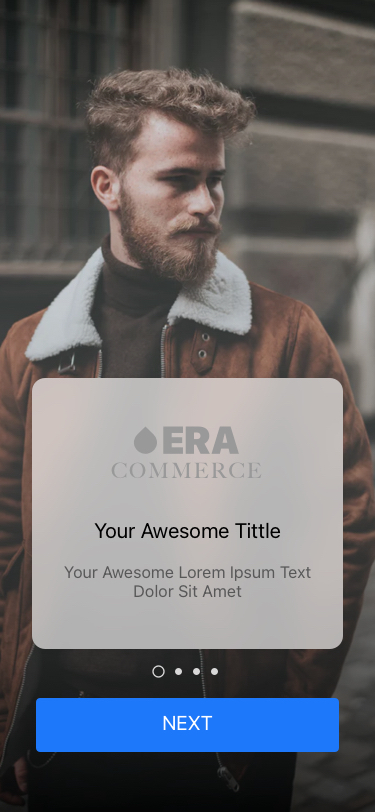
Text in this UI design:
NEXT
Your Awesome Tittle
Your Awesome Lorem Ipsum Text Dolor Sit Amet